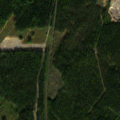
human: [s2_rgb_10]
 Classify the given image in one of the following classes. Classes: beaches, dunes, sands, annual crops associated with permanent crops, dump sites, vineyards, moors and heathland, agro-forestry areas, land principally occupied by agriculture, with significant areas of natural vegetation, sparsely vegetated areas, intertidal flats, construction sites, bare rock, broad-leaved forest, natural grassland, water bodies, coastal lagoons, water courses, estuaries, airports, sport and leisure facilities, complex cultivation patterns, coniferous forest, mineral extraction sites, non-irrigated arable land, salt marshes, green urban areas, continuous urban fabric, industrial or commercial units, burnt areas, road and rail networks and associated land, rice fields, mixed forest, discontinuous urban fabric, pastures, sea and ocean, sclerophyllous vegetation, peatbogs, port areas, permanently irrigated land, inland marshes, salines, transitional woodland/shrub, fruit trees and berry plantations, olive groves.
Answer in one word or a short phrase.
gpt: construction sites, coniferous forest, mixed forest, transitional woodland/shrub